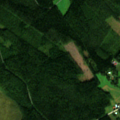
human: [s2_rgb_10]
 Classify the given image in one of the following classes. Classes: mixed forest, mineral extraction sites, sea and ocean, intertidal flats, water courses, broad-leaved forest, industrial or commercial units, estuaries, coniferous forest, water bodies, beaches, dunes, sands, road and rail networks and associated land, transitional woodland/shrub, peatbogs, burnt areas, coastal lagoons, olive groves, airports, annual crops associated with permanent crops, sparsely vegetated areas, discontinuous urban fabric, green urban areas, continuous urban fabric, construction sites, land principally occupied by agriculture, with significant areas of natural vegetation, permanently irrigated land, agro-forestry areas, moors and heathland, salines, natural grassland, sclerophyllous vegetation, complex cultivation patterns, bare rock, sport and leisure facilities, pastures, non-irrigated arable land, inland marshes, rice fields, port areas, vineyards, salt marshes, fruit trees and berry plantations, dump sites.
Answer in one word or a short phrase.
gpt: land principally occupied by agriculture, with significant areas of natural vegetation, coniferous forest, mixed forest, transitional woodland/shrub, peatbogs